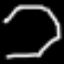
Label: octagon